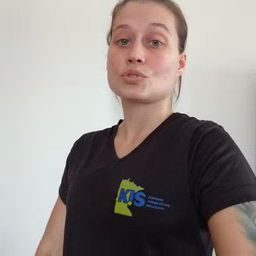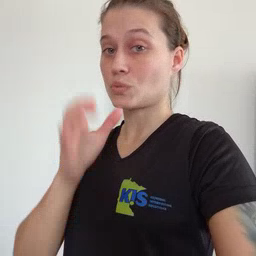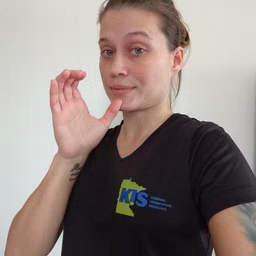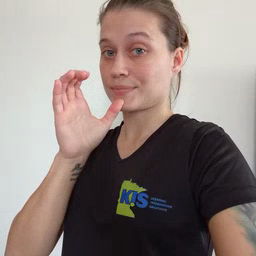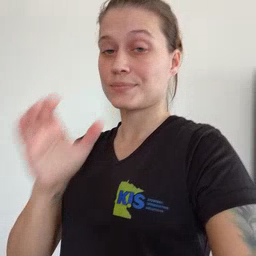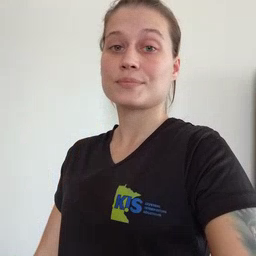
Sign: drink